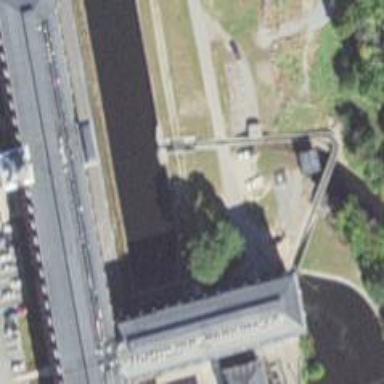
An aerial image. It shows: Sluice gate on waterway.